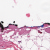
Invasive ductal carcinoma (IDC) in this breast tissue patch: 0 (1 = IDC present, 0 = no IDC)